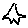
Label: star